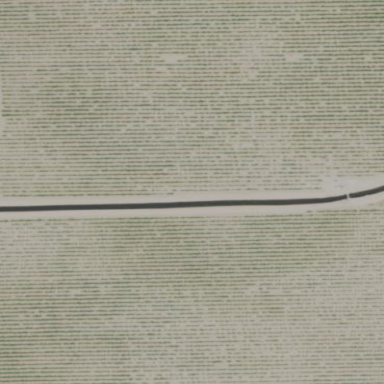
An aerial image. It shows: Vineyard where grapes are grown.